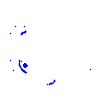
Particle: pion